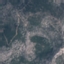
Land use / land cover: HerbaceousVegetation